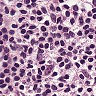
Metastatic tissue present: no